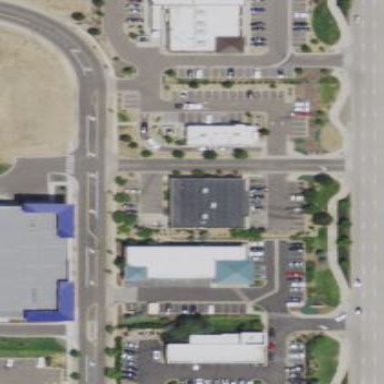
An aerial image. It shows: Retail area.